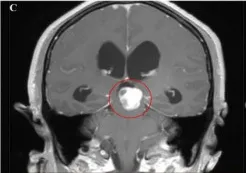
(A-C) Enhanced MRI showed marked heterogeneous enhancement.
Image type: radiology (mri)